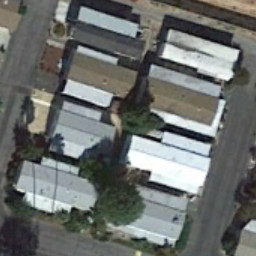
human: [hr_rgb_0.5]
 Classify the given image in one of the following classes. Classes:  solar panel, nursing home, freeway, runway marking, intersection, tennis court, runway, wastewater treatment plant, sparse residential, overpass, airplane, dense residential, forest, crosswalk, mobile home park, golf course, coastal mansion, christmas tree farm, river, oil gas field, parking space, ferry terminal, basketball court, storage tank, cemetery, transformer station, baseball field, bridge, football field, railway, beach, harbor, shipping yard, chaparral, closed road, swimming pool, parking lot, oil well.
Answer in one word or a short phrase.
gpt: mobile home park